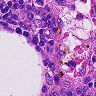
Metastatic tissue present: no